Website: crate-barrel
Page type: payment
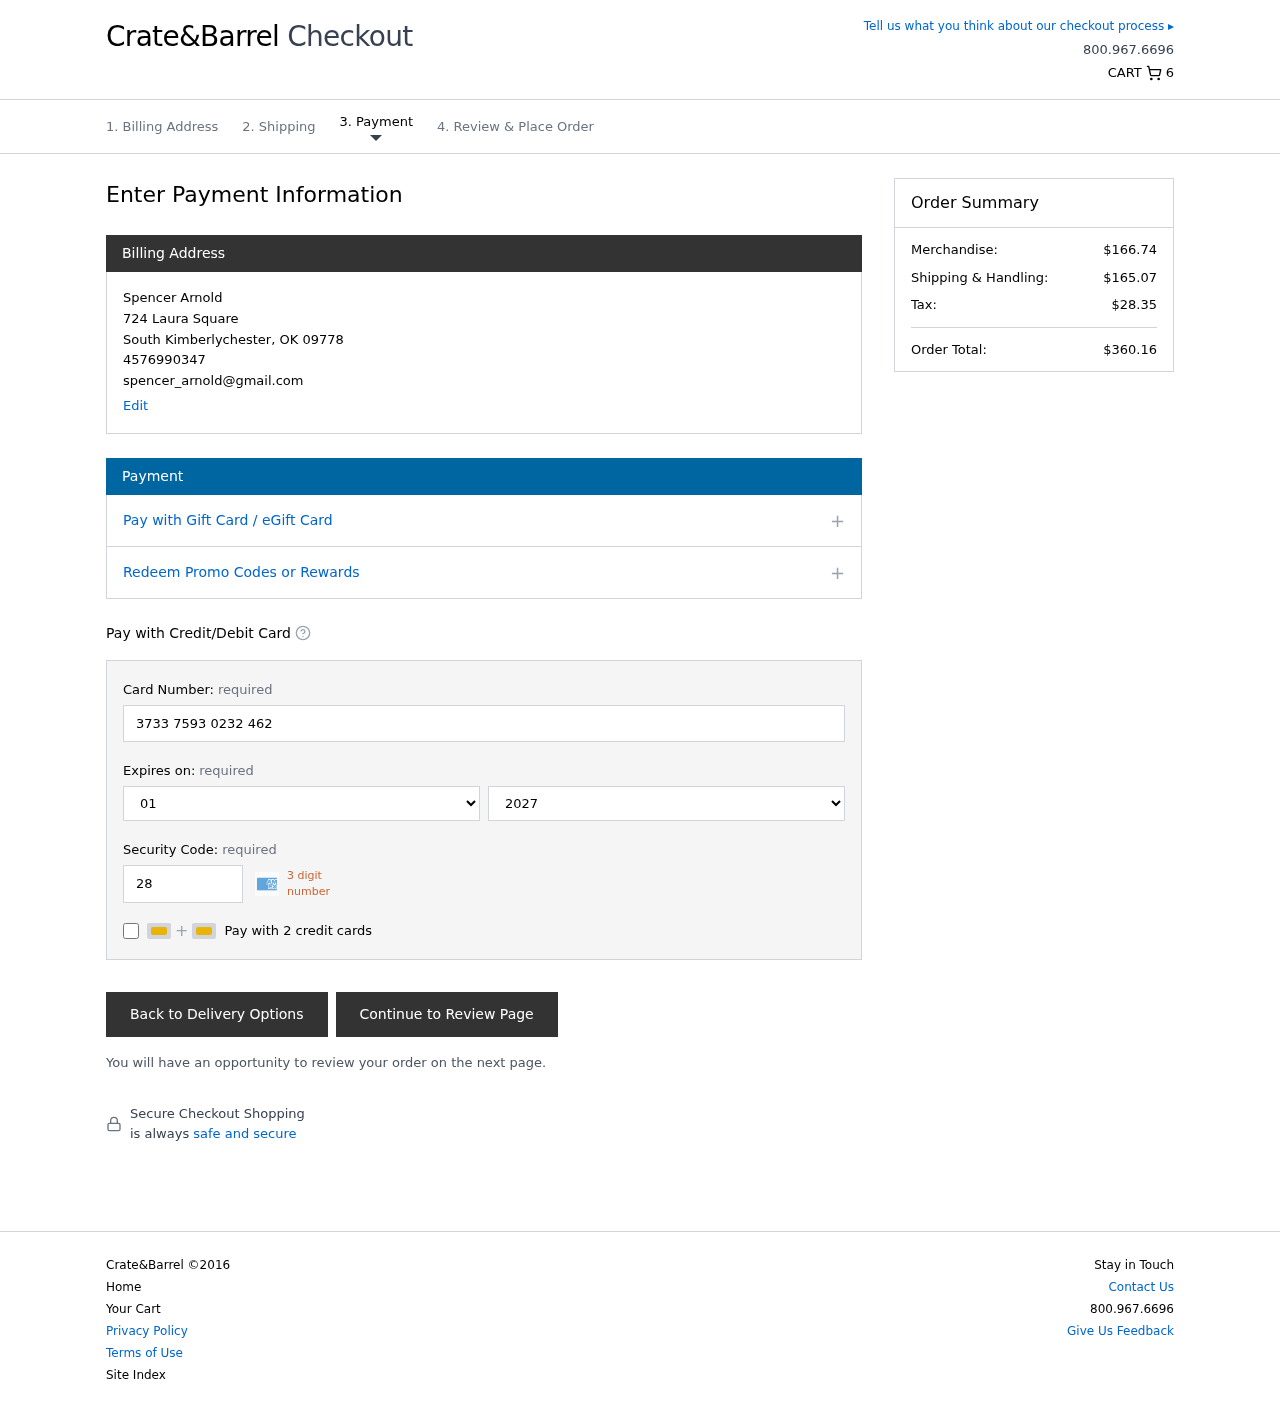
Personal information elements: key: PII_CARD_CVV
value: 2837
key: PII_CARD_EXPIRY_MONTH
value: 01
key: PII_CARD_EXPIRY_YEAR
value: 27
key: PII_CARD_NUMBER
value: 3733 7593 0232 462
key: PII_CITY
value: South Kimberlychester
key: PII_EMAIL
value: spencer_arnold@gmail.com
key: PII_FULLNAME
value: Spencer Arnold
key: PII_PHONE
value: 4576990347
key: PII_POSTCODE
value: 09778
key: PII_STATE_ABBR
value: OK
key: PII_STREET
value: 724 Laura Square
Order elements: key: ORDER_NUM_ITEMS
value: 6
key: ORDER_SUBTOTAL
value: $166.74
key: ORDER_SHIPPING_COST
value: $165.07
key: ORDER_TAX
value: $28.35
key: ORDER_TOTAL
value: $360.16